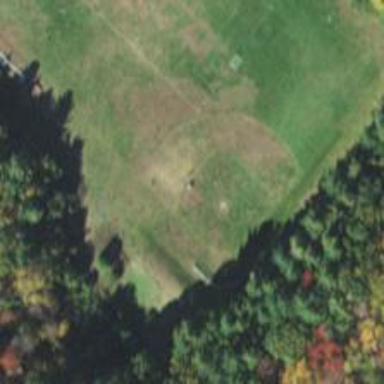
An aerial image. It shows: Baseball pitch for leisure and sports activities.